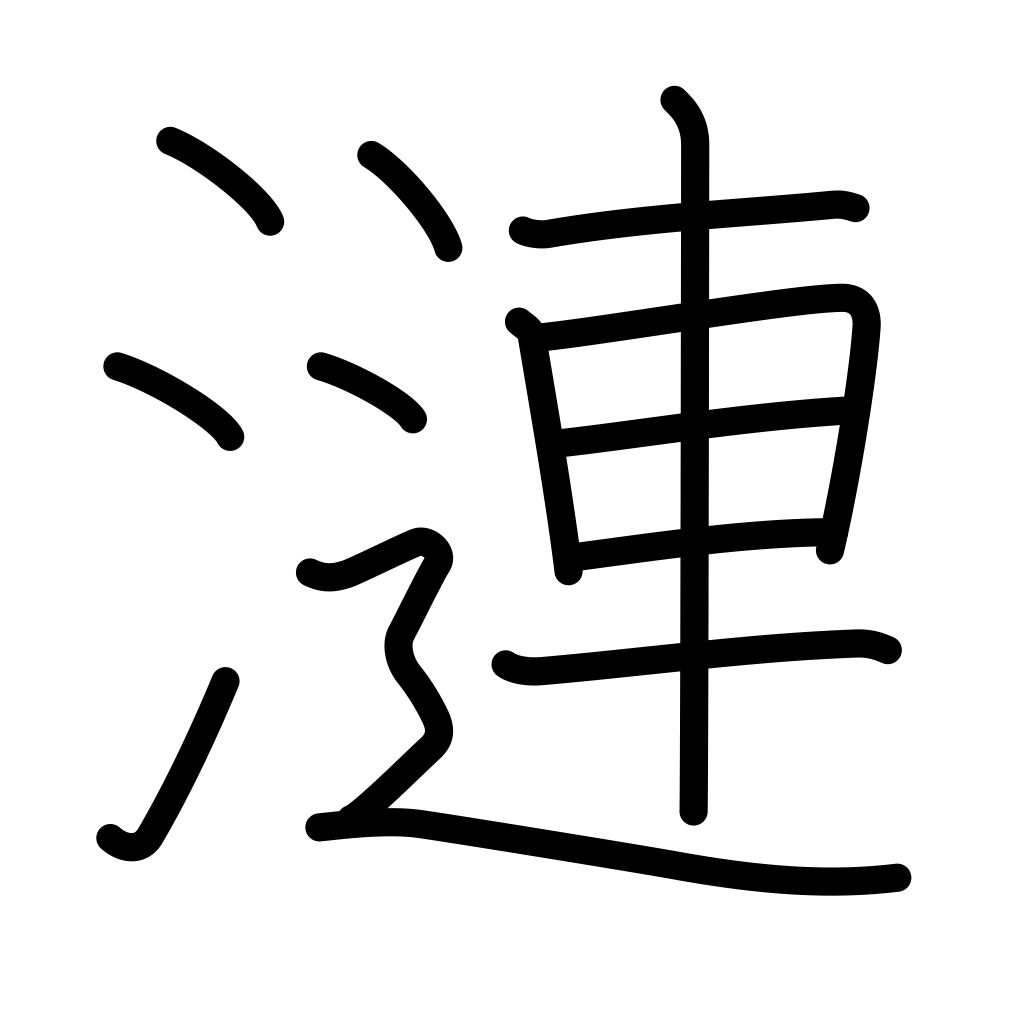
Meaning: ripples